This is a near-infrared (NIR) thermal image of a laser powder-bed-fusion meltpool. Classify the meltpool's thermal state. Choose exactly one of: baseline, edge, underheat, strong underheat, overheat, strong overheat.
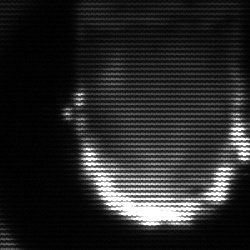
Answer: baseline